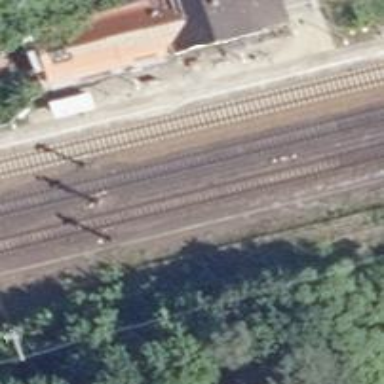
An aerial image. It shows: Railway with electrified contact lines.